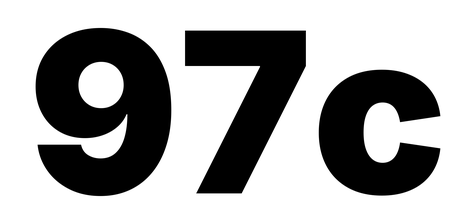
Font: Inter_Black